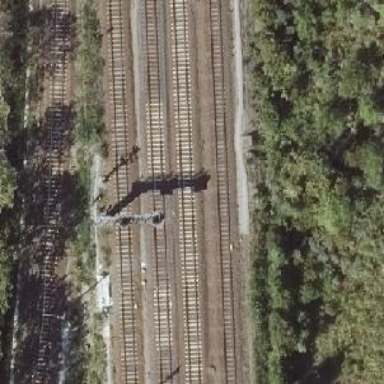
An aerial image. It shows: Railway signal.